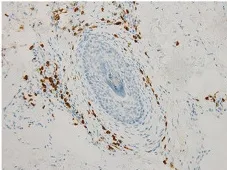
Skin biopsy of the scalp findings before CD8. X200) showed that infiltrative CD8-positive T cells disappeared after treatment.
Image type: pathology (immunostaining)